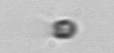
Label: Pyramimonas